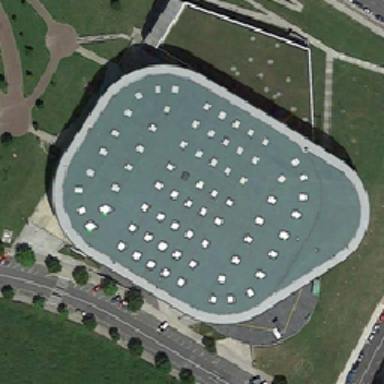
The center of the round trapezoid and the small white square are on the roof and the surrounding roads are parked in a row of carriages .